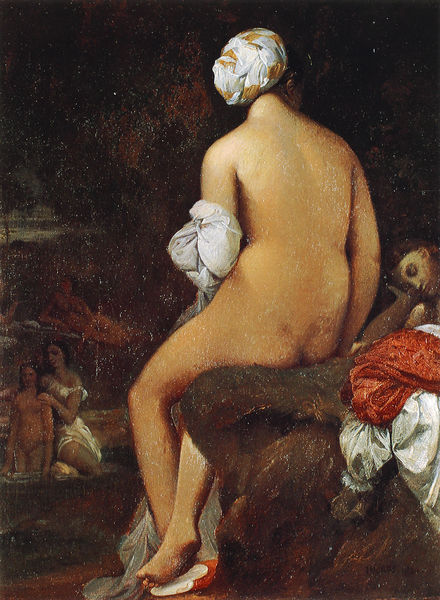
Titel: Das kleine Bad
Künstler: Jean-Auguste-Dominque Ingres
Institution: Washington, The Philipps Collection
Schlagwörter: akt, dunkel, fuß, haut, körper, nackt, schlaf, wasser, weiß, baden, badende, bäume, fluss, frauen, see, braun, frau, rücken, rot, tuch, beige, malerei, inkarnat, kleidung, bild, prostituierte, renaissance, wald, brunnen, rückenansicht, sofa, zwei, weib, kopftuch, bett, laken, bad, waschen, odaliske, turban, brunne, diana, ingres, therme, actaeon, po, rückenasicht, badende frau, danaie, actaeonm